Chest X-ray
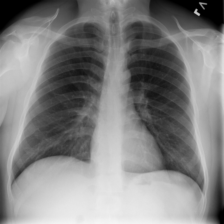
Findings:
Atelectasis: negative
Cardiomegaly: negative
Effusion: negative
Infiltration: negative
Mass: negative
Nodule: negative
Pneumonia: negative
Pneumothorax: negative
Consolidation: negative
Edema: negative
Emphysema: negative
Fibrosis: negative
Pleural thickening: negative
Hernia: negative